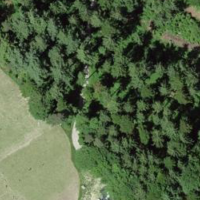
EUNIS habitat code: 43
Species observed at this site:
Platanthera bifolia